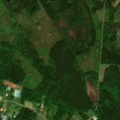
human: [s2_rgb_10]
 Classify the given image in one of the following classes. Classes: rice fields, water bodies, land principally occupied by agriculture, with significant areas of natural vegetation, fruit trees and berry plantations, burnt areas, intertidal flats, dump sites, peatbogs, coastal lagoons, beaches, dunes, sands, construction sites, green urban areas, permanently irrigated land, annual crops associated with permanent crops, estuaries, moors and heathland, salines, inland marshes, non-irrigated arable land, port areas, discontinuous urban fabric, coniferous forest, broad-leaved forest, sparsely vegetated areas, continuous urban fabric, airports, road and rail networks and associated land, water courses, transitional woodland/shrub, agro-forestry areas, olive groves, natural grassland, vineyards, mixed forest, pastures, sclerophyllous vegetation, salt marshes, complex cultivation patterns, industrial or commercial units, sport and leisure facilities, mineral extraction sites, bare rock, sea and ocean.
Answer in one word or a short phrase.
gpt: land principally occupied by agriculture, with significant areas of natural vegetation, mixed forest, transitional woodland/shrub